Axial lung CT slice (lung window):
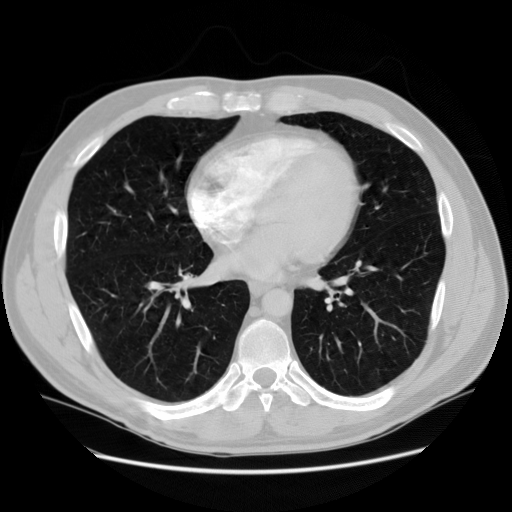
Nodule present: no